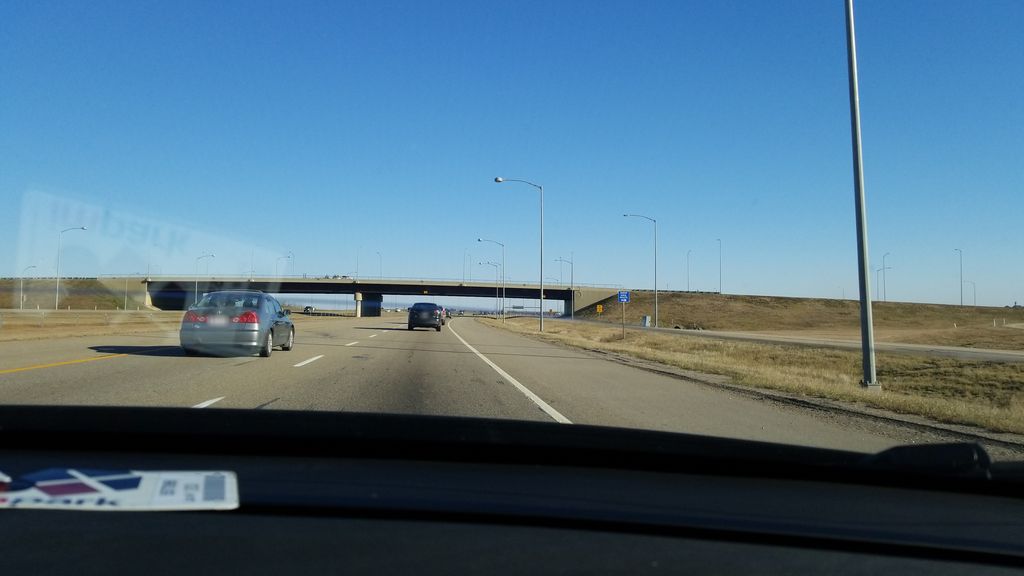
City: edmonton